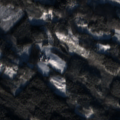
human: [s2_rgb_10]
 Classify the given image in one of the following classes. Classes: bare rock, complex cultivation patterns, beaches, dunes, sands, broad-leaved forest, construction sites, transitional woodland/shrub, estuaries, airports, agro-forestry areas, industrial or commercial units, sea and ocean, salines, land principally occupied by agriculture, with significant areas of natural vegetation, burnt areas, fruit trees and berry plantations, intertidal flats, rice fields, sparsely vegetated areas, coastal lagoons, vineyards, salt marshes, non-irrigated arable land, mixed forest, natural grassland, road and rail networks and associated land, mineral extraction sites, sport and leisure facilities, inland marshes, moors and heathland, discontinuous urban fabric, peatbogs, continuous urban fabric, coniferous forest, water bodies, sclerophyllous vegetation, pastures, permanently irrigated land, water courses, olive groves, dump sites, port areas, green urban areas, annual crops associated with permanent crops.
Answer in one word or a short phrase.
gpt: coniferous forest, mixed forest